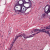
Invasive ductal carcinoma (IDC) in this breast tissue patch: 0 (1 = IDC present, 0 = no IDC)